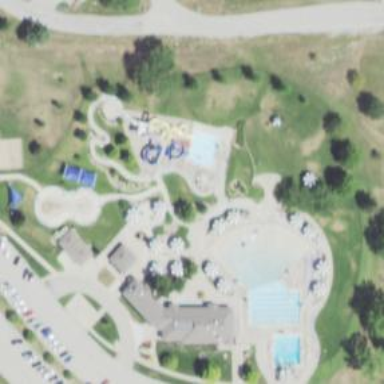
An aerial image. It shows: Water slide attraction.